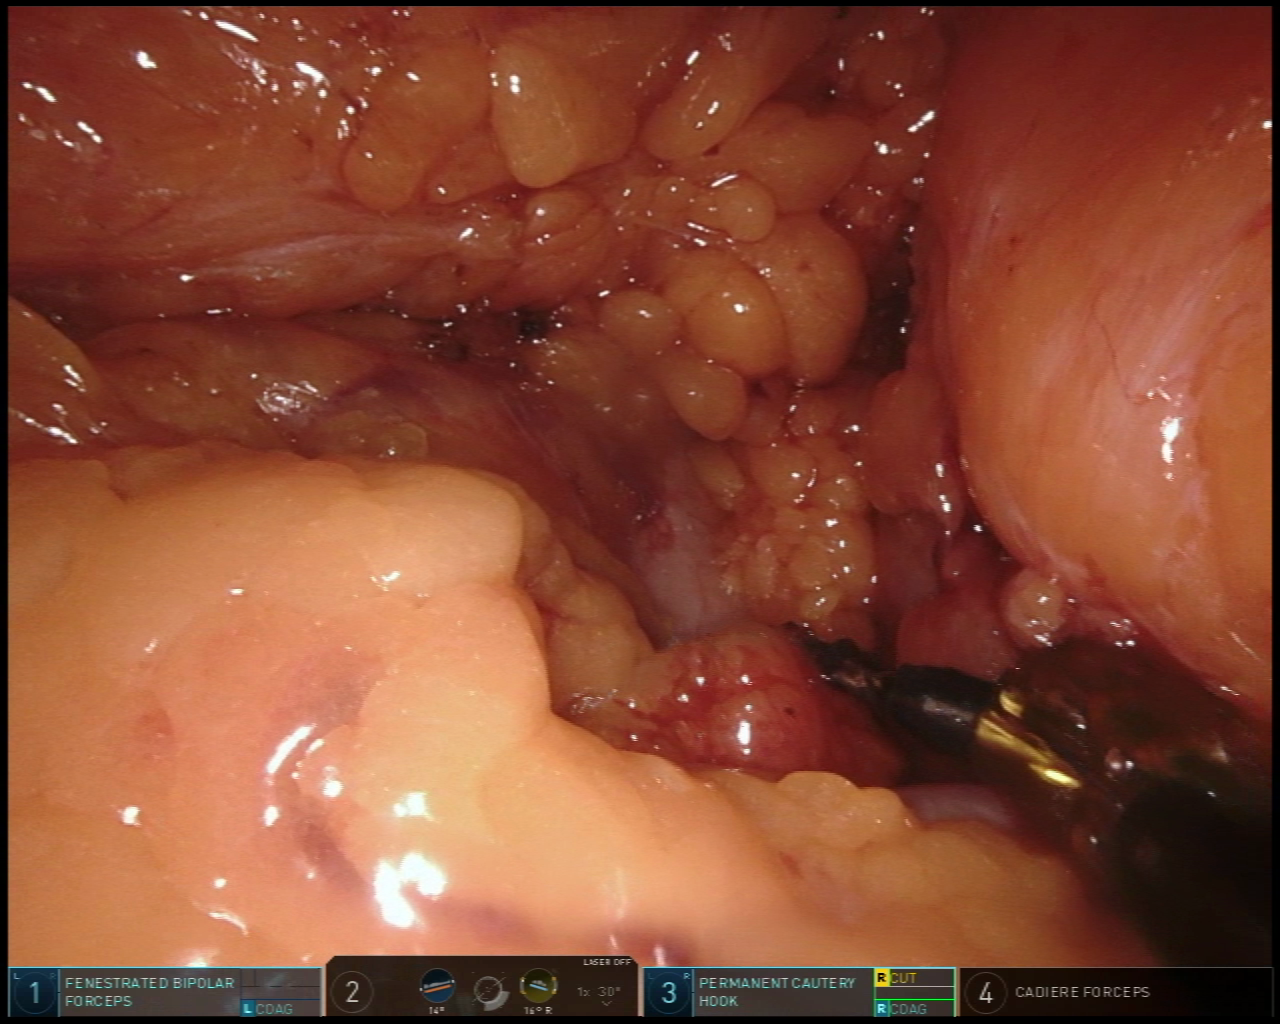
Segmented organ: stomach
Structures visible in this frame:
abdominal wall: no
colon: yes
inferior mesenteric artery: no
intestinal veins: no
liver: no
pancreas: no
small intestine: no
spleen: no
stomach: yes
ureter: no
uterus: no
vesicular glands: no